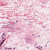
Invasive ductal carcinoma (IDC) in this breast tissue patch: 0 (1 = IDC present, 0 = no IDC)